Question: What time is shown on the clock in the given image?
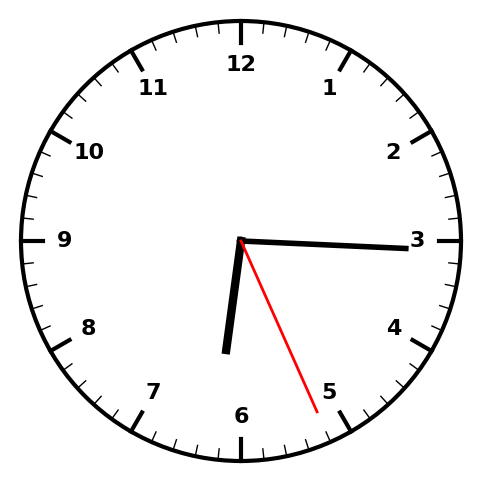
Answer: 06:15:26